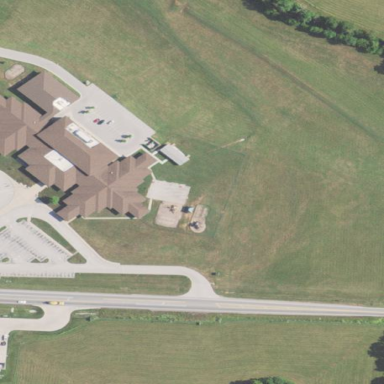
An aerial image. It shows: School building.